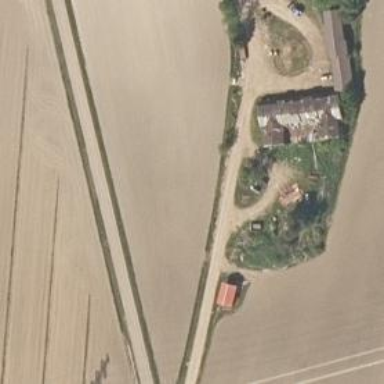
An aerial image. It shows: Farmyard area.